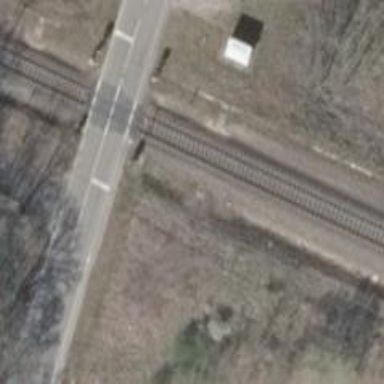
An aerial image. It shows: Railway signal.